Aerial crown-view tile of a tropical tree (Barro Colorado Island, Panama), acquired 20250818:
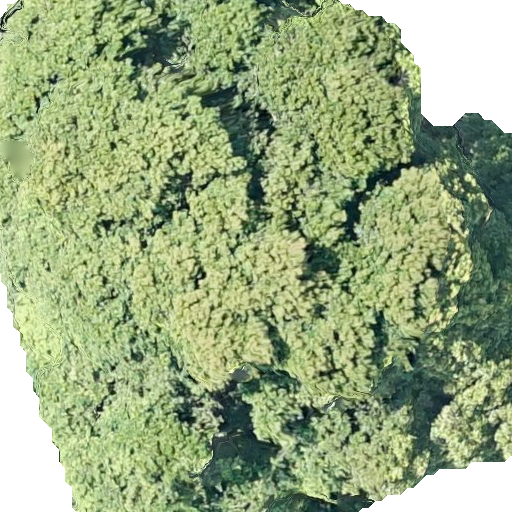
Species: Prioria copaifera
GBIF accepted scientific name: Prioria copaifera
Crown area: 404.258 m²